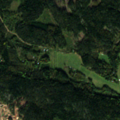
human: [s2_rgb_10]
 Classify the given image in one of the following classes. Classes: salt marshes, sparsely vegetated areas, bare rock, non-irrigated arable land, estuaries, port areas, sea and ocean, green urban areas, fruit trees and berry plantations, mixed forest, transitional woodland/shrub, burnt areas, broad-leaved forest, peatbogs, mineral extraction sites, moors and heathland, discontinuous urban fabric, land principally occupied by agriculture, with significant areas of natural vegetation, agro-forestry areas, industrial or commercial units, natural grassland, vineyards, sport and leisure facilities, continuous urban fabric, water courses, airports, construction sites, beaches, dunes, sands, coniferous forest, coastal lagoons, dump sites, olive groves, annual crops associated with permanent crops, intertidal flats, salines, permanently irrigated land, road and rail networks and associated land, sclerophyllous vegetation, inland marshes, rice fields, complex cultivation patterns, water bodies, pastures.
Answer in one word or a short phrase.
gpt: land principally occupied by agriculture, with significant areas of natural vegetation, coniferous forest